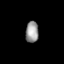
Tissue: prostate
Cell type: T cells
Senescence score: 0.2921
Nuclear area (px): 270
Mean DAPI intensity: 151.304